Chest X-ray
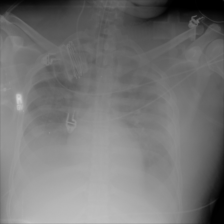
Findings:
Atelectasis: negative
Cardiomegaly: negative
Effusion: negative
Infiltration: positive
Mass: negative
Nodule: negative
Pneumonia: negative
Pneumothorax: negative
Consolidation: negative
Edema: negative
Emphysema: negative
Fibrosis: negative
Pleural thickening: negative
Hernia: negative